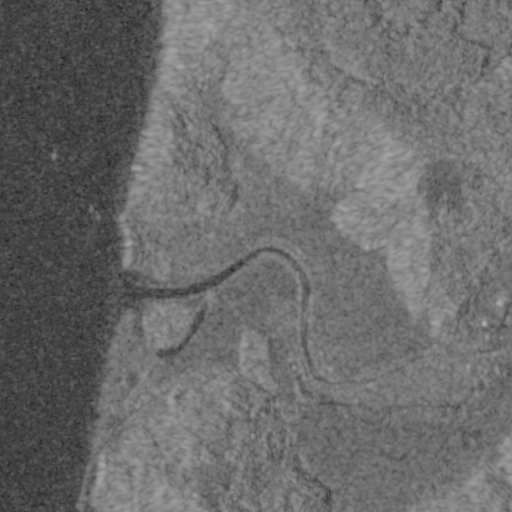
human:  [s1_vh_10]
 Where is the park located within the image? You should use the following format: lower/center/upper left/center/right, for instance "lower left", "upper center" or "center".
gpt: The park is located in the lower left of the image.
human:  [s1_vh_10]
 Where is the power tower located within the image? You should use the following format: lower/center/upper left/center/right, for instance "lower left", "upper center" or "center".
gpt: There is no power tower in the image.

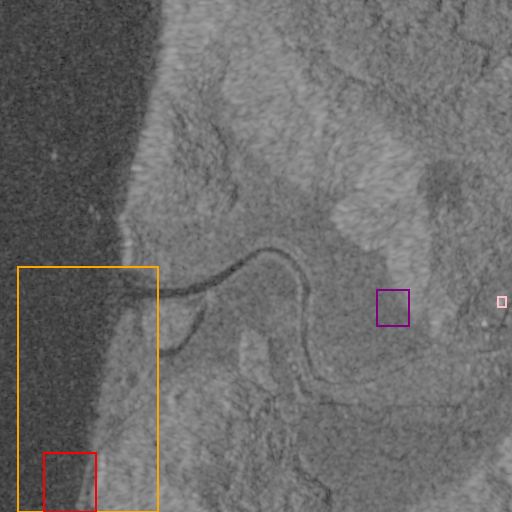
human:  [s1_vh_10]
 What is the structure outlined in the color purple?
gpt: The structure outlined in purple is a crop field.
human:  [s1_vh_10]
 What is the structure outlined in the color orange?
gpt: The structure outlined in orange is a park.
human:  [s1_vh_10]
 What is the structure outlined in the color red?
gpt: The structure outlined in red is a parking lot.
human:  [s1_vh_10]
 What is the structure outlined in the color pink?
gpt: The structure outlined in pink is a building.
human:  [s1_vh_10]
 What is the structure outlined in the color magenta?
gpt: There is no magenta outline.